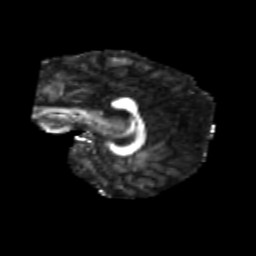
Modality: FA
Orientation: sagittal
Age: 18
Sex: female
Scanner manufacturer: siemens
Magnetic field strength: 3 T
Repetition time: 1.8 s
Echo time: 0.07 s